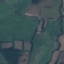
Land use / land cover class: Pasture